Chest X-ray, PA view. Patient: 54 years old, sex M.
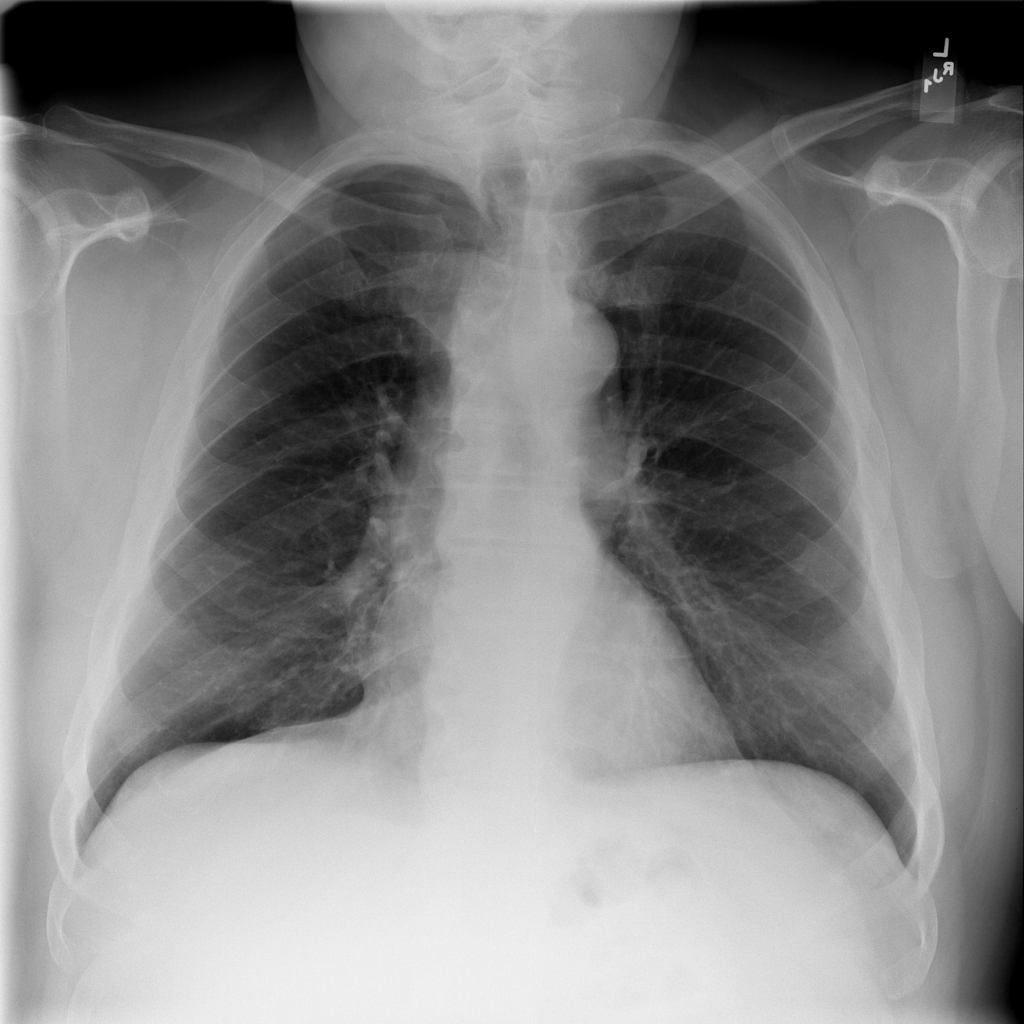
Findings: Emphysema